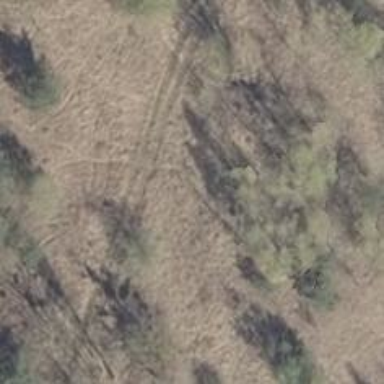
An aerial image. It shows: Grass track with grade4 quality surface.